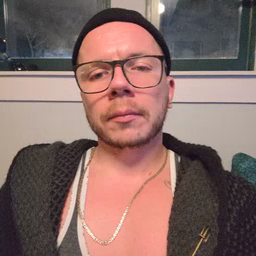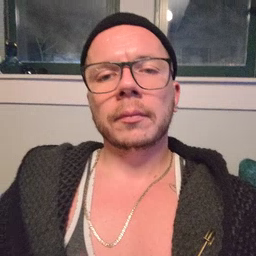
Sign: yesterday